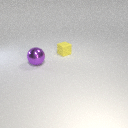
small yellow rubber cube to the right of large purple metal sphere